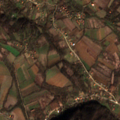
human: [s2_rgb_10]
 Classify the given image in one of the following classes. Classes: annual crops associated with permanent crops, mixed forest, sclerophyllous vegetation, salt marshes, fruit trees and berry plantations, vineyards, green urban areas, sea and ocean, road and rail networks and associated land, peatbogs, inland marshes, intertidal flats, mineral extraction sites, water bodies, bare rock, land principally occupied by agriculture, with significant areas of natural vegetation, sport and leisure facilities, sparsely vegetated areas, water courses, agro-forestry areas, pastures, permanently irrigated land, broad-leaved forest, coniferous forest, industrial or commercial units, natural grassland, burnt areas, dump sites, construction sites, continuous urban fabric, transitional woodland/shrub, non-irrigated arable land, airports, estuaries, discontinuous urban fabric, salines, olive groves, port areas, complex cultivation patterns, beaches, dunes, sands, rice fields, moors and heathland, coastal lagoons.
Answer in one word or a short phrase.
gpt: complex cultivation patterns, land principally occupied by agriculture, with significant areas of natural vegetation, broad-leaved forest